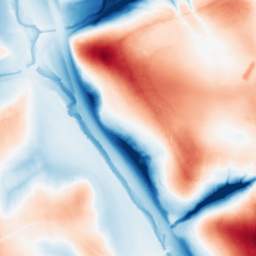
Category: edge_preserving
Decomposition family: guided
Decomposition parameters: radius: 32
eps: 0.1
Upsampling method: sinc_hamming
Upsampling parameters: scale: 2
kernel_size: 16
Upsampling scale: 2